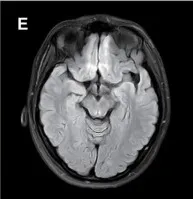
Electroencephalogram (EEG) and changes in brain magnetic resonance imaging (MRI) of patient 1. Improvement of abnormal signal in MRI T2/FLAIR (D and E) three years after treatment.
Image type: radiology (mri)